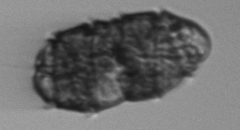
Label: Margalefidinium